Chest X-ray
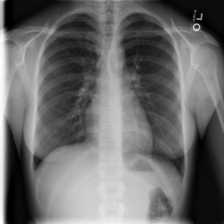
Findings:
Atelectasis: negative
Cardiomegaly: negative
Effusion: negative
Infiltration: negative
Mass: negative
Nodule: negative
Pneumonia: negative
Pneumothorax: negative
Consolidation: negative
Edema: negative
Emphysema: negative
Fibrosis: negative
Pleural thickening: negative
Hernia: negative